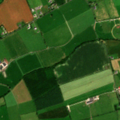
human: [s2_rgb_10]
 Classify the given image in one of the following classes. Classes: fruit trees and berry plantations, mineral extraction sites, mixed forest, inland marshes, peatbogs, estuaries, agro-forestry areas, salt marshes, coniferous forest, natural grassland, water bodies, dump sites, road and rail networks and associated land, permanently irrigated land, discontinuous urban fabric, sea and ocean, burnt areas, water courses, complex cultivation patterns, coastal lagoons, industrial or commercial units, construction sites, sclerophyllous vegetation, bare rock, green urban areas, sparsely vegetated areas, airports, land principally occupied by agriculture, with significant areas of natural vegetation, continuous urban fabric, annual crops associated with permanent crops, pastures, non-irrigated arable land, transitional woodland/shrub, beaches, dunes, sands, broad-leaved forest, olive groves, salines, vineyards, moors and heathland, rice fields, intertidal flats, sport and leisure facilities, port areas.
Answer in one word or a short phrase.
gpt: pastures, complex cultivation patterns